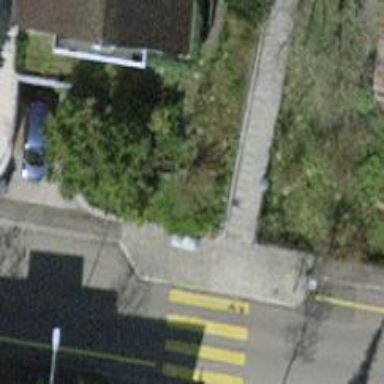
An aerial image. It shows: Sidewalk with sett surface.